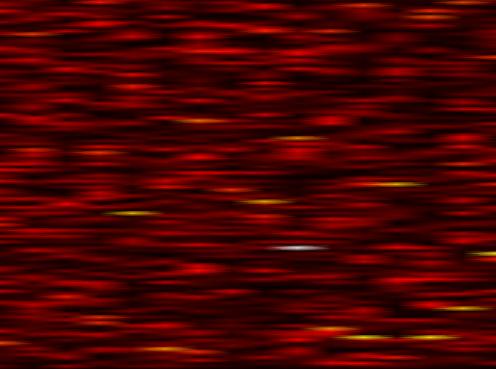
Label: OFDM